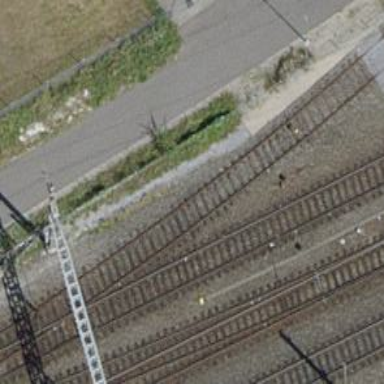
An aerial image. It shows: Disused railway spur with one track.